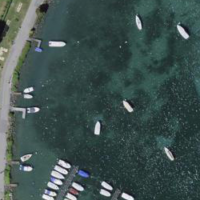
EUNIS habitat code: 14
Species observed at this site:
Chroicocephalus ridibundus
Podiceps cristatus
Larus michahellis
Cygnus olor
Jasminum nudiflorum
Anas platyrhynchos
Fagus sylvatica
Iris germanica
Aythya marila